高一 · 立体几何学
在正方体 $A B C D-A_{1} B_{1} C_{1} D_{1}$ 中, $E$ 是 $B B_{1}$ 的中点, 若 $A B=6$, 则点 $B$ 到平面 $A C E$的距离等于 ( )

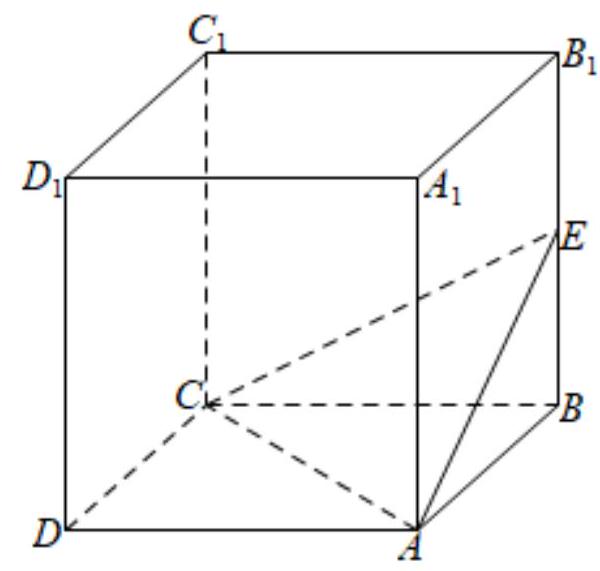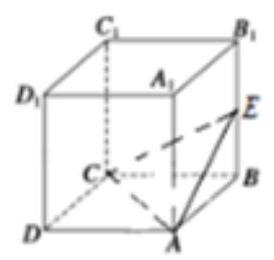
$\sqrt{5}$
B. $\sqrt{6}$
C. $\frac{3 \sqrt{6}}{2}$
D. 3
答案: B
解析: 【分析】

由已知求得三角形 $A C E$ 的面积, 再由等积法求点 $B$ 到平面 $A C E$ 的距离.

【详解】

如图, 在正方体 $A B C D-A_{1} B_{1} C_{1} D_{1}$ 中, $A B=6, E$ 是 $B B_{1}$ 的中点,

则 $B E=3, A E=C E=\sqrt{6^{2}+3^{2}}=3 \sqrt{5}, A C=6 \sqrt{2}$.

$\therefore S_{\triangle A C E}=\frac{1}{2} \times 6 \sqrt{2} \times \sqrt{(3 \sqrt{5})^{2}-(3 \sqrt{2})^{2}}=9 \sqrt{6}$.

设点 $B$ 到平面 $A C E$ 的距离为 $h$,

由 $V_{E-A B C}=V_{B-A C E}$, 得 $\frac{1}{3} \times \frac{1}{2} \times 6 \times 6 \times 3=\frac{1}{3} \times 9 \sqrt{6} \times h$,

解得 $h=\sqrt{6}$.

故选: $B$.

【点睛】

本题主要考查空间中点到面的距离, 训练了利用等积法求多面体的体积, 意在考查学生对这些知识的理解掌握水平.